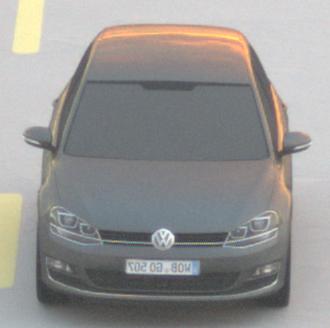
Make: VW
Model: Golf 1.2 TSI BMT
Detailed model: Golf (VII)
Model produced from: 2012/11
Model produced until: 2014/05
Doors: 3
Color: gray
Road condition: dry road
Daytime: sunrise or sunset
Contrast: medium contrast